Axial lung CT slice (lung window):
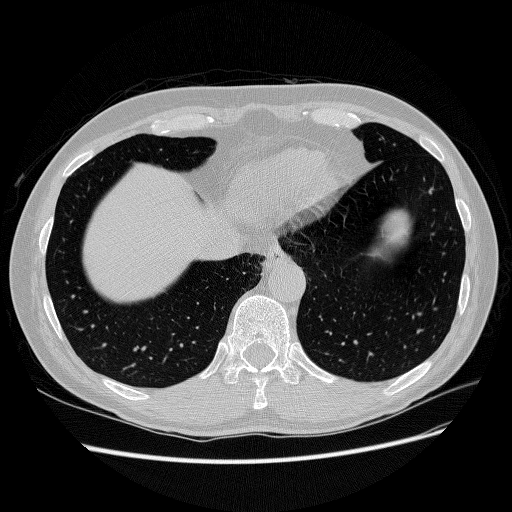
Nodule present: no